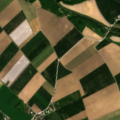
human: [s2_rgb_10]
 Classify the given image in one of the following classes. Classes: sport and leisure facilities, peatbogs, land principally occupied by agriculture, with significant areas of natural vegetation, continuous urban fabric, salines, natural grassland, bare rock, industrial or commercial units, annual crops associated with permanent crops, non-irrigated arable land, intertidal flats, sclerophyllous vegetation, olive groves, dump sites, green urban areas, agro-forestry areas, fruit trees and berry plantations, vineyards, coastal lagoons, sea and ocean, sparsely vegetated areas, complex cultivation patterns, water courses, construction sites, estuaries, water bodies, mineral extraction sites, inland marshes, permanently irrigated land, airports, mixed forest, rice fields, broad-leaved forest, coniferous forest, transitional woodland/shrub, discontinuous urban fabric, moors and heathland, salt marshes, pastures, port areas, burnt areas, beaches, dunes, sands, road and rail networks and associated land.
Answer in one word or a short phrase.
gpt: non-irrigated arable land, complex cultivation patterns, land principally occupied by agriculture, with significant areas of natural vegetation, broad-leaved forest